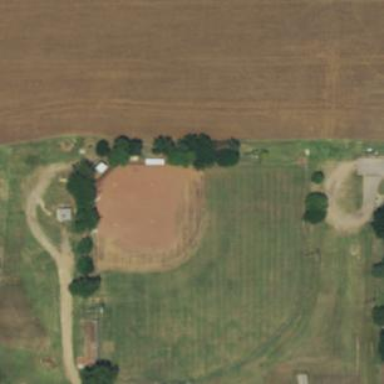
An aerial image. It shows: Baseball pitch for leisure land.